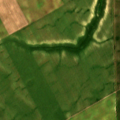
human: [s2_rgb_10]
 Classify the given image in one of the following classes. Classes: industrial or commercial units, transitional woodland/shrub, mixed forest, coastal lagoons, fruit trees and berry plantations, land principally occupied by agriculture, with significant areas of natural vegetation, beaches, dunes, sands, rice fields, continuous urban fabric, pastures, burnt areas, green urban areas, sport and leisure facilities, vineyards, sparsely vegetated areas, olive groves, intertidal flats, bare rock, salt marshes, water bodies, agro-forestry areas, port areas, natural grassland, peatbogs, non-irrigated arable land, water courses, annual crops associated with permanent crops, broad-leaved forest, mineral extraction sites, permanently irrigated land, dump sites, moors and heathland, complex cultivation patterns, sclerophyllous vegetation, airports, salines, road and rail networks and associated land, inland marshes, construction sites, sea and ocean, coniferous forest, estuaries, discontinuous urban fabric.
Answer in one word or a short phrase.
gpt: non-irrigated arable land